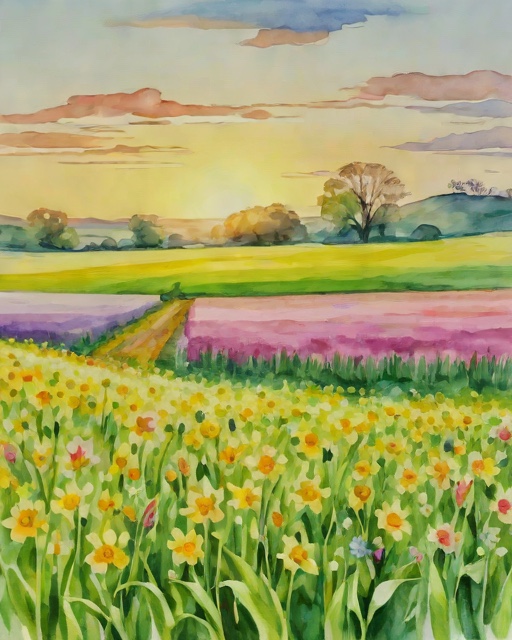
Category: Easter